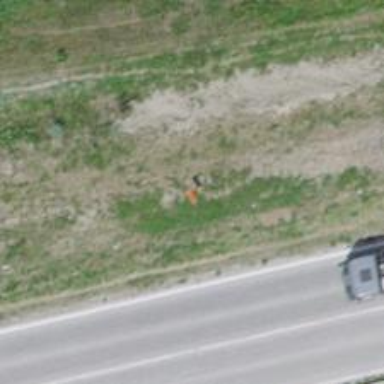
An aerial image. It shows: View of pole with roofed pipeline marker.